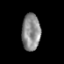
Tissue: prostate
Cell type: Endothelial cells
Senescence score: 0.3582
Nuclear area (px): 667
Mean DAPI intensity: 139.19